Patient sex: F
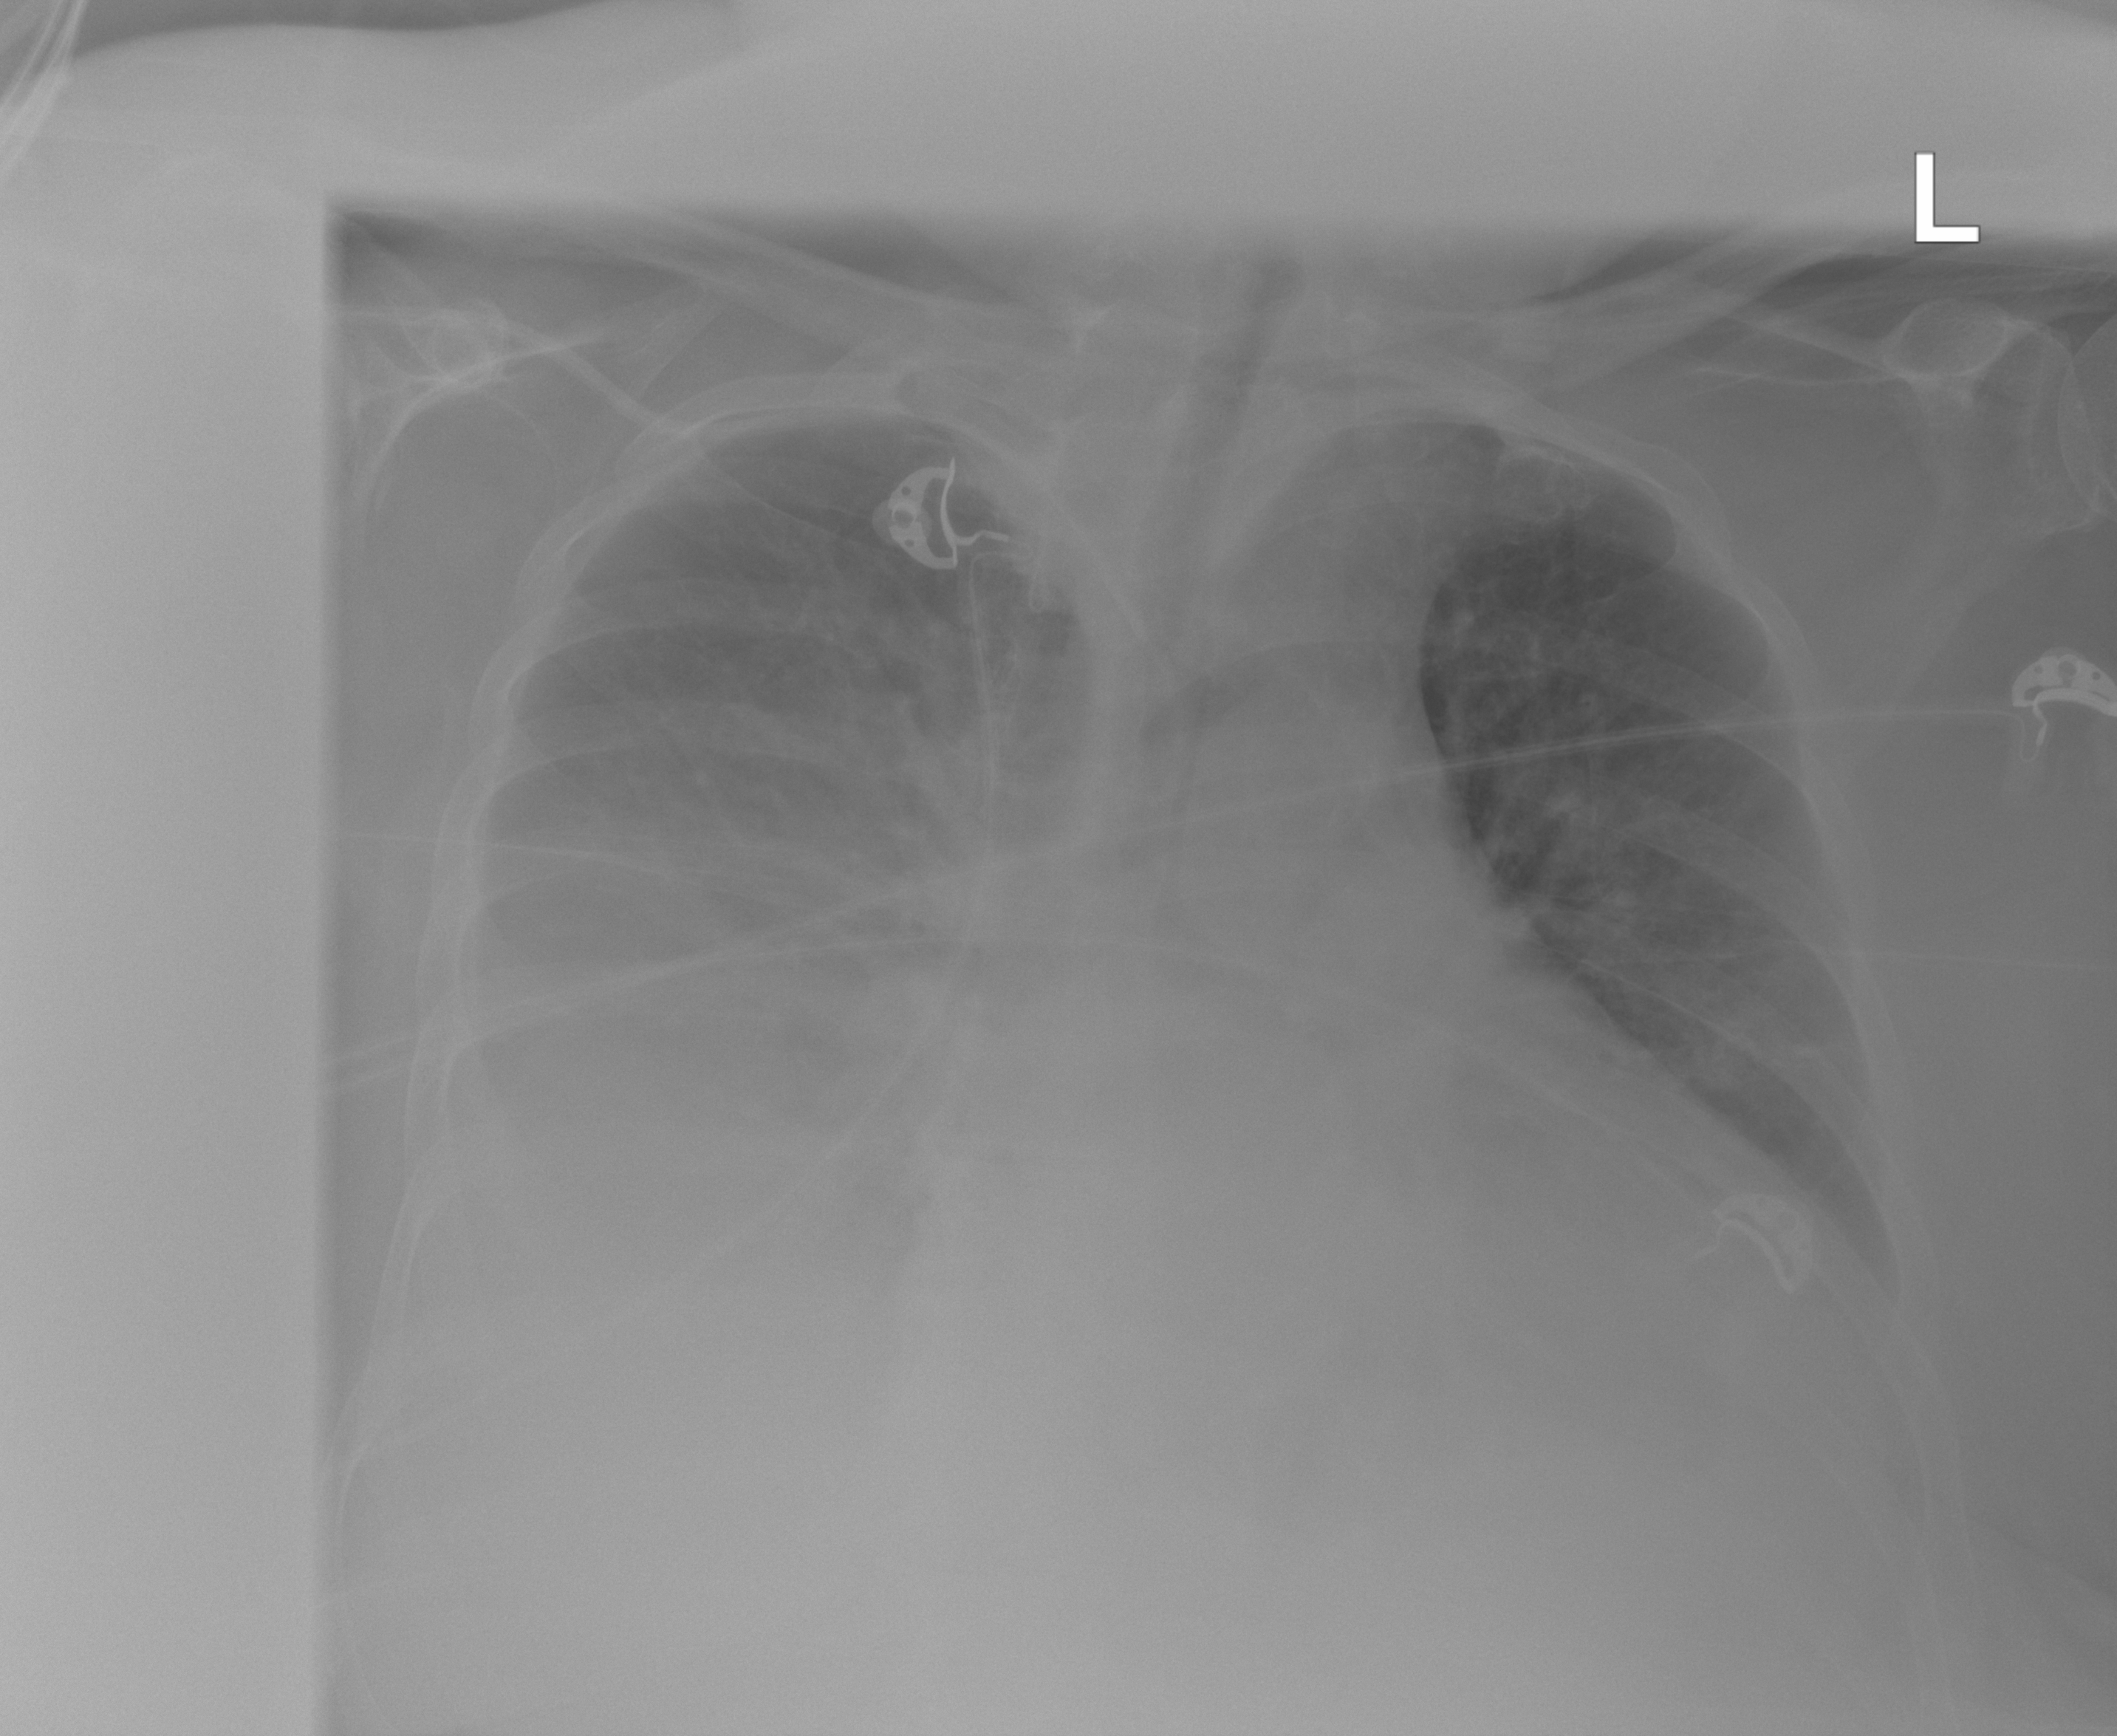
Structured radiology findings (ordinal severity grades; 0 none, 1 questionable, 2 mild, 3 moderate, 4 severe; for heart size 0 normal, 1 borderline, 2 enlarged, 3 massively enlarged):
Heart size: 2
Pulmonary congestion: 0
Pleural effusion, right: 3
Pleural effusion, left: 0
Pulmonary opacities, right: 3
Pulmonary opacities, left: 0
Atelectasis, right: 3
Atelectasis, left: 2